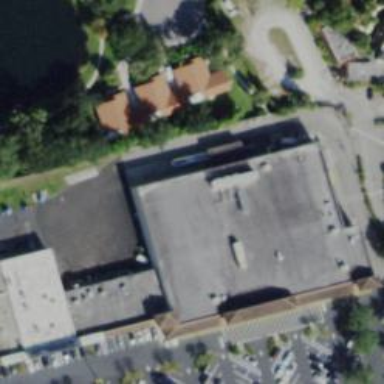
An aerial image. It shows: Pharmacy providing healthcare services.